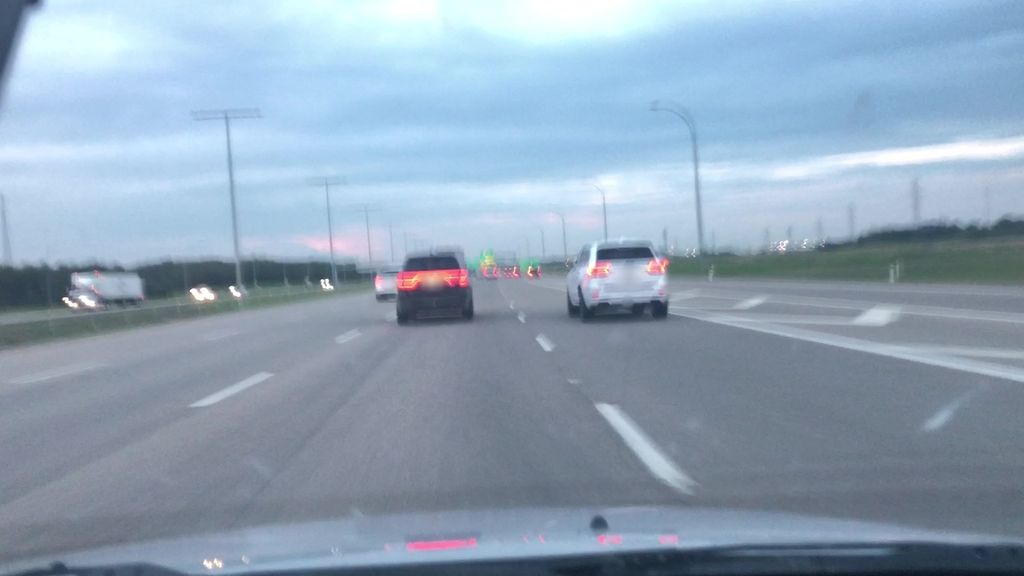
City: edmonton